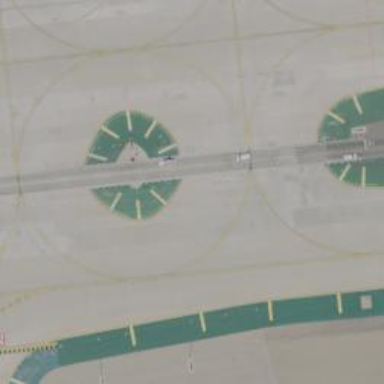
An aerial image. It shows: View of taxiway at the airport.